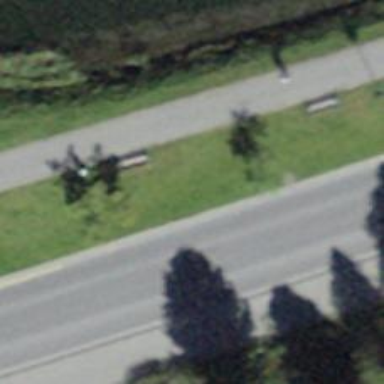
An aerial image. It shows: Bench.